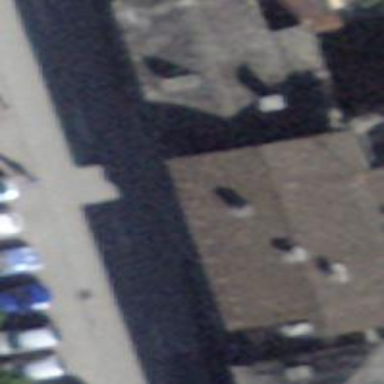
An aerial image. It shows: Restaurant.